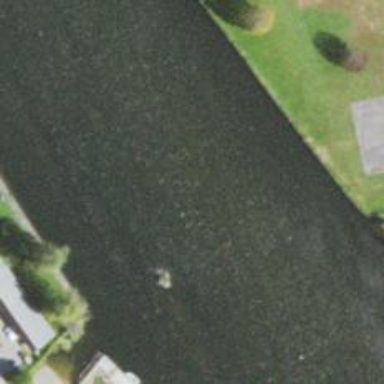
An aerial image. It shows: Dock by the waterway.